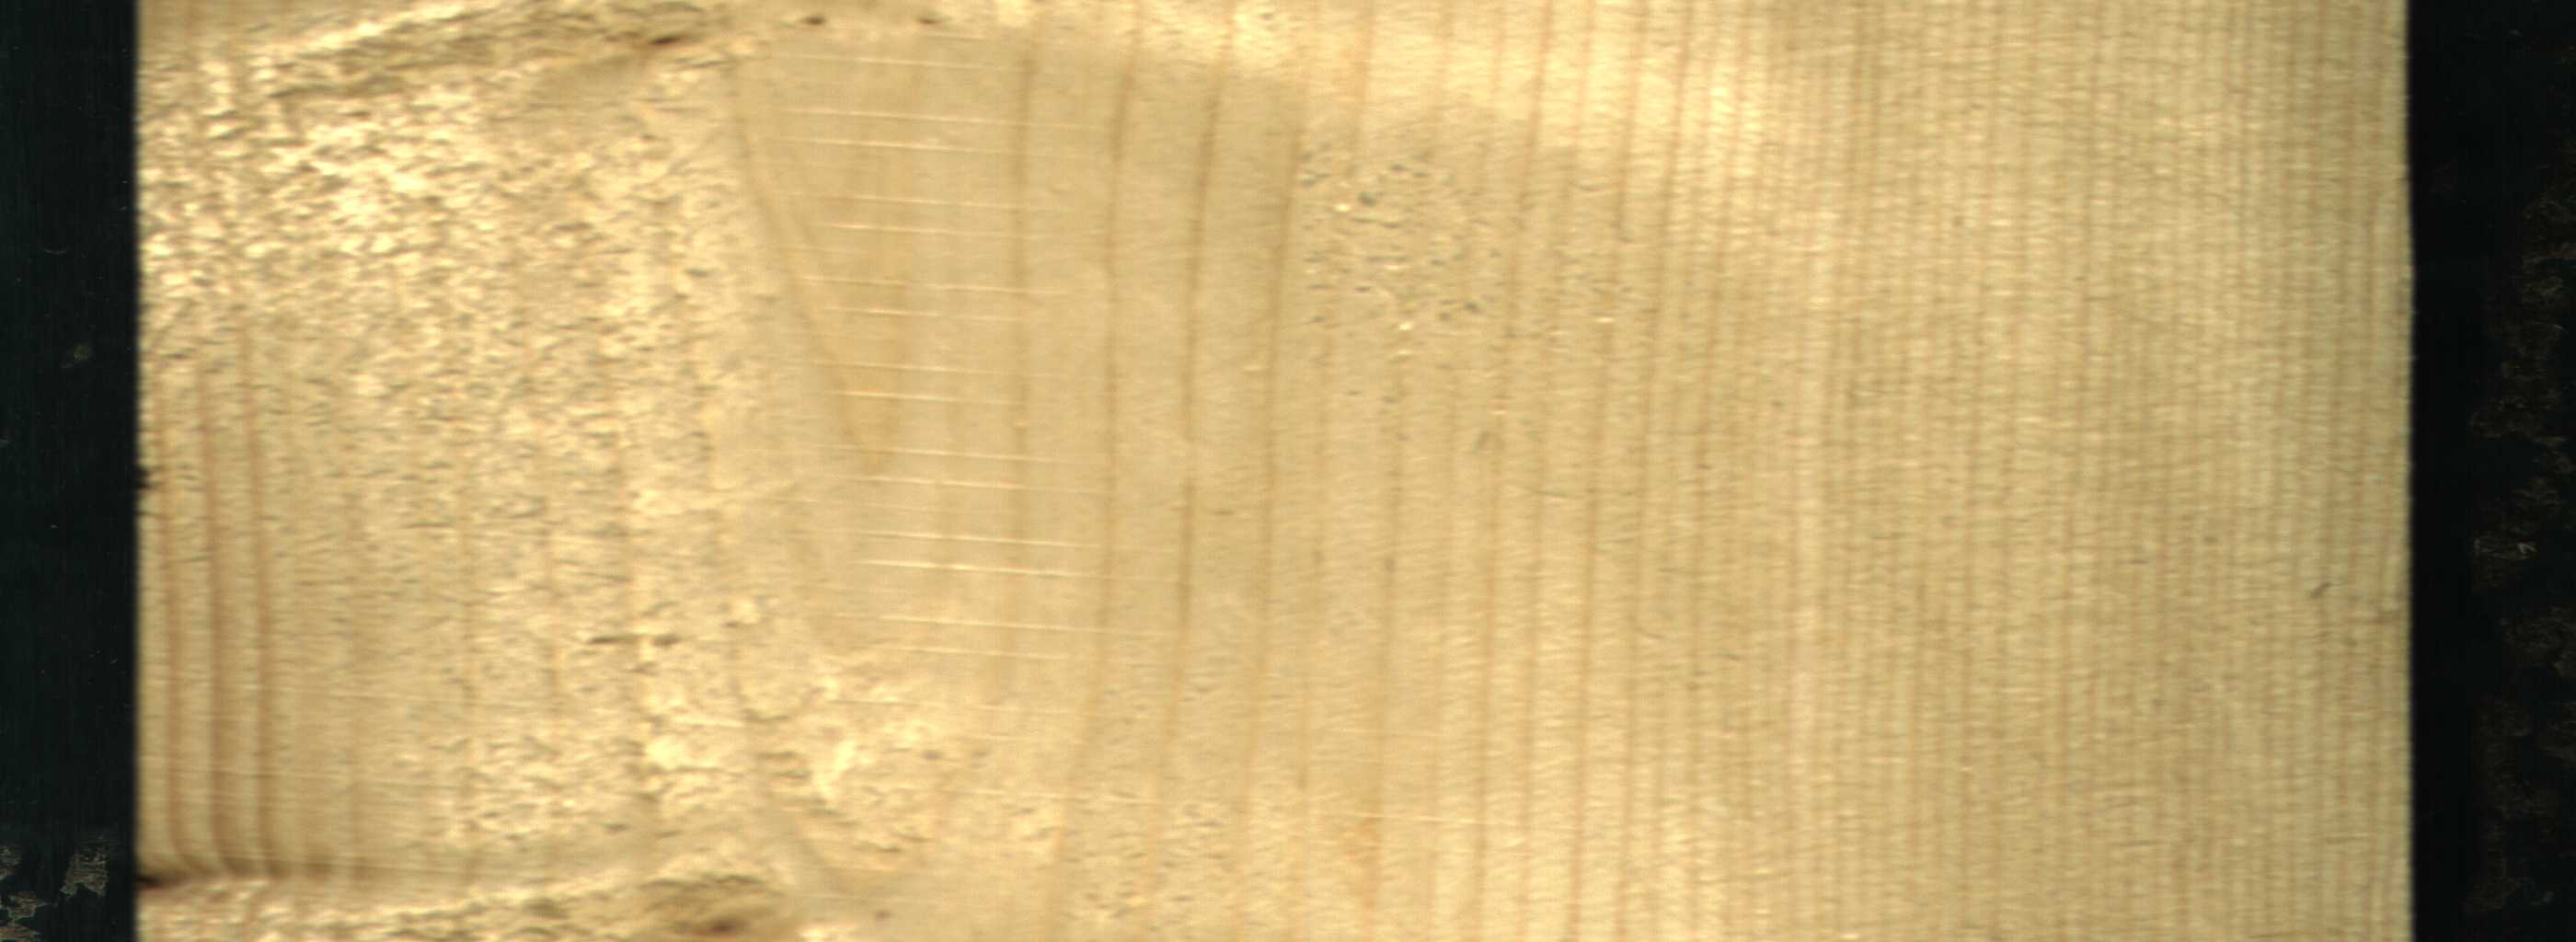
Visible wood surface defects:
Dead_Knot
Live_Knot